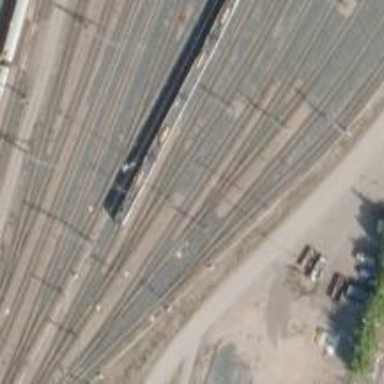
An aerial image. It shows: Railway signal.